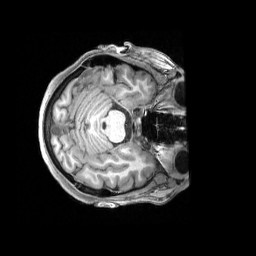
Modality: T1w
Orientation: axial
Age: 26
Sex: female
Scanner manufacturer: siemens
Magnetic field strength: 3 T
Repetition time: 2.3 s
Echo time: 0.00228 s